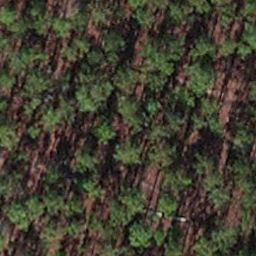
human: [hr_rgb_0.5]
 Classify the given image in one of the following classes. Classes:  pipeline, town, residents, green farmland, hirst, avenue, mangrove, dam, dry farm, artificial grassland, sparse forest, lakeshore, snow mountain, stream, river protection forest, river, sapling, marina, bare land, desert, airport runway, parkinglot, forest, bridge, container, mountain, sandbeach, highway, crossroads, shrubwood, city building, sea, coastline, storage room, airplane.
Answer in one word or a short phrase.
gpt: sapling